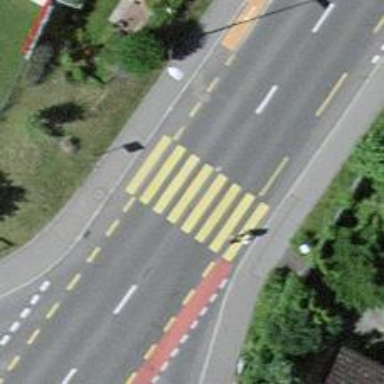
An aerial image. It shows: Uncontrolled zebra crossing with zebra markings.